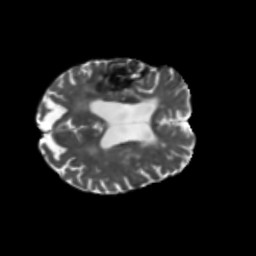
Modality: T2w
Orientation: axial
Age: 79
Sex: female
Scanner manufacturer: siemens
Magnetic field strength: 3 T
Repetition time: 5.47 s
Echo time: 0.0854 s